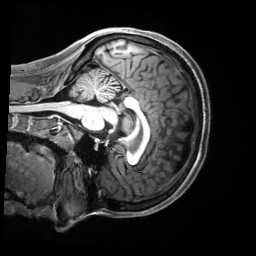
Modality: T1w
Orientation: sagittal
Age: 21
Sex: female
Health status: healthy
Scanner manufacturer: siemens
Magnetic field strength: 3 T
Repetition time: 2.5 s
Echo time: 0.00222 s